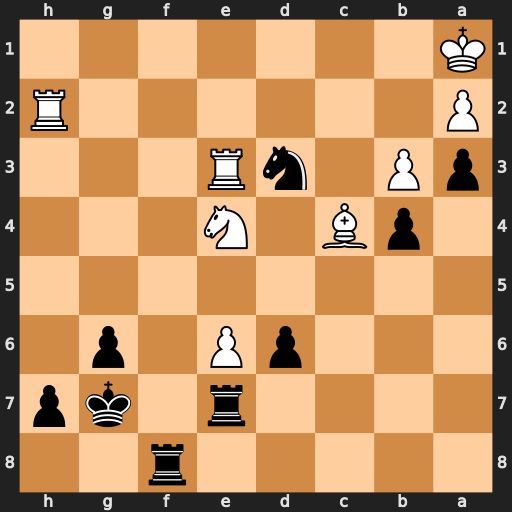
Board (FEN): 5r2/4r1kp/3pP1p1/8/1pB1N3/pP1nR3/P6R/K7
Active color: b
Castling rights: -
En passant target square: -
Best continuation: Rf1+ Re1 Rxe1#